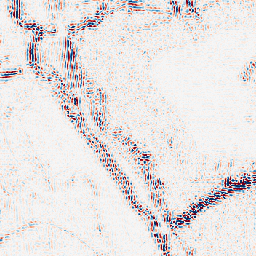
Category: wavelet
Decomposition family: wavelet_reverse_biorthogonal
Decomposition parameters: wavelet: rbio3.5
level: 2
Upsampling method: bilinear
Upsampling parameters: scale: 8
Upsampling scale: 8